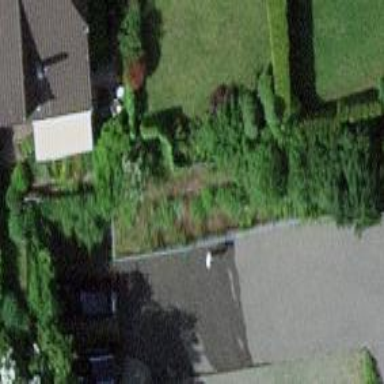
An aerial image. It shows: Group of garages.